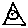
Label: triangle